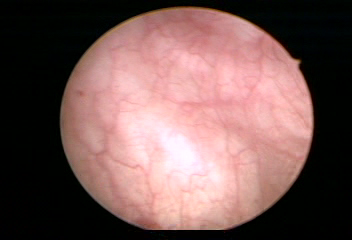
Modality: WLC
Class: Normal mucosa
Bladder cancer association: No